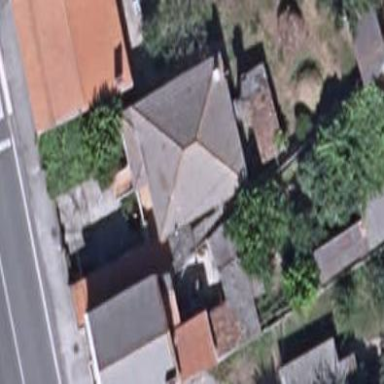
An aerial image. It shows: Simple and straightforward house.